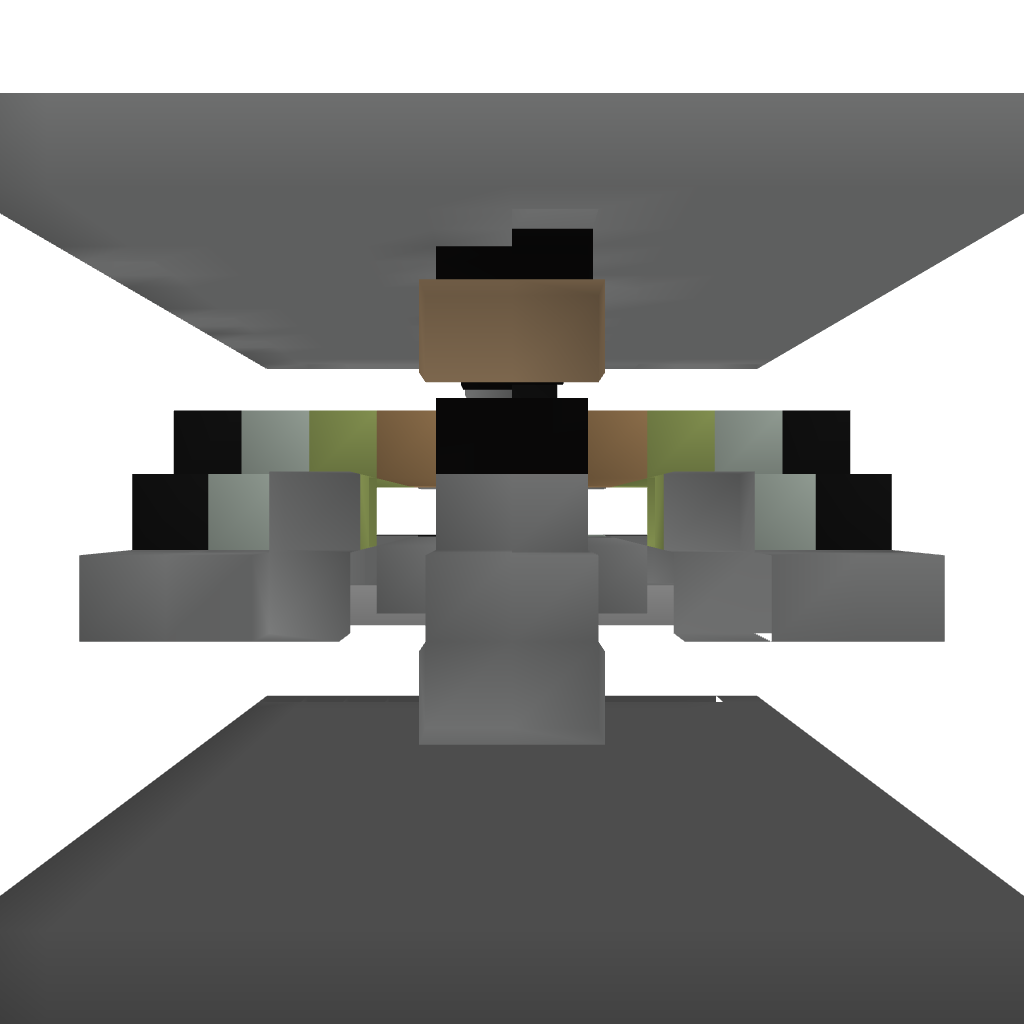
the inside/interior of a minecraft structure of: Free Cake Lava Floor Trap